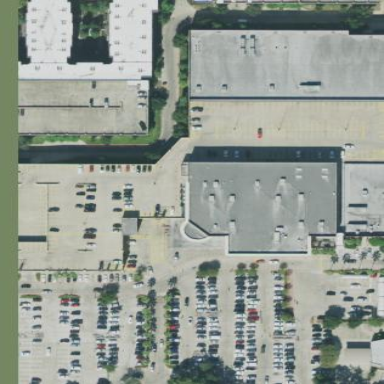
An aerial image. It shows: Multi-storey parking building.